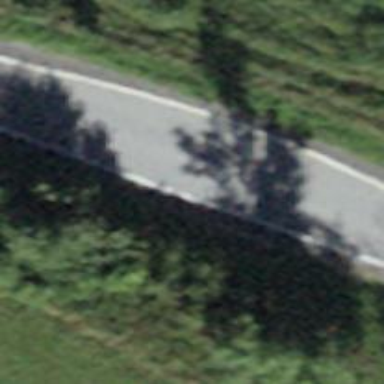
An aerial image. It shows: Passing place on the road.